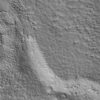
Label: not_dusty